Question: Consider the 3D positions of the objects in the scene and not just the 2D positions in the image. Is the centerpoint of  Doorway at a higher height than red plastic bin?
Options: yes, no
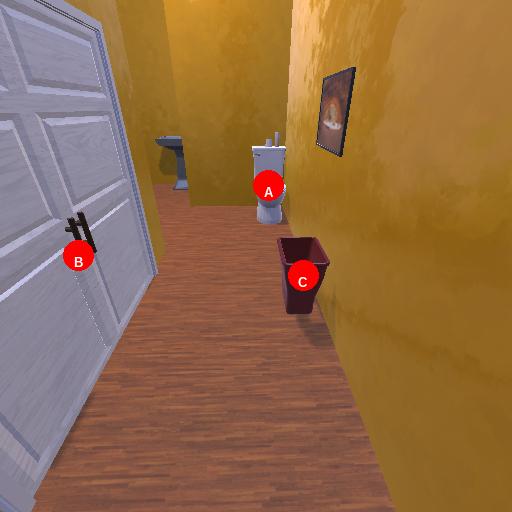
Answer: yes